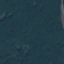
Land use / land cover: Forest